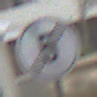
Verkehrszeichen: EndeGeschwindigkeit5
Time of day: Midday
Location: Outdoor (Urban)
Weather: Overcast
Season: NotSpecified
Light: Natural